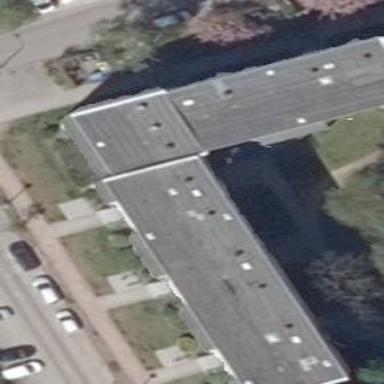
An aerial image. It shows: Apartment building with flat roof.